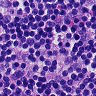
Metastatic tissue present: no